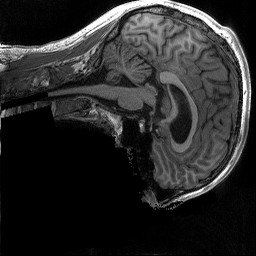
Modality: T1w
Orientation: sagittal
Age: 22
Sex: male
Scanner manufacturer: siemens
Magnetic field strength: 3 T
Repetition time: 2.3 s
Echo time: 0.00298 s